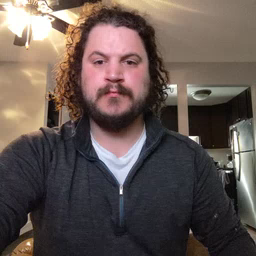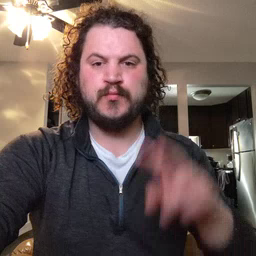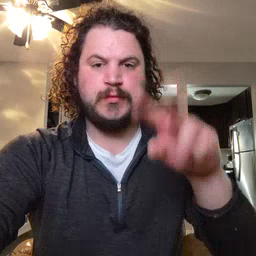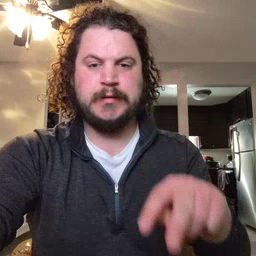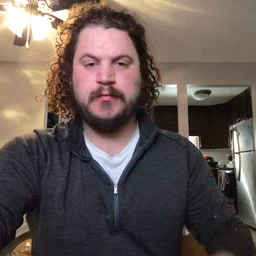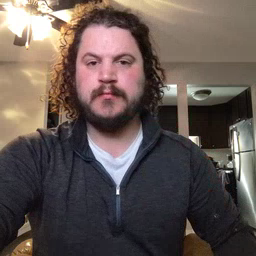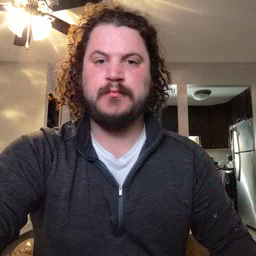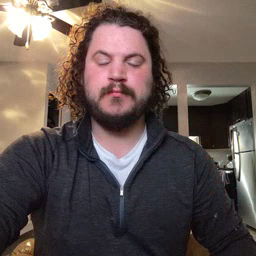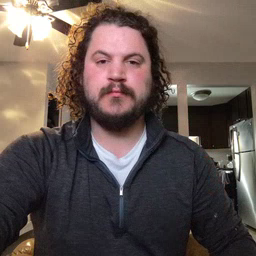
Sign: read